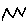
Label: zigzag